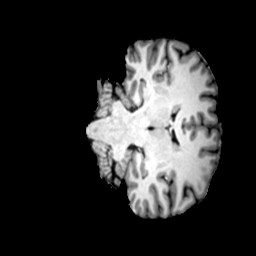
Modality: T1w
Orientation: coronal
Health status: ill
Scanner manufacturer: siemens
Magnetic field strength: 3 T
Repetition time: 2 s
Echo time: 0.00303 s